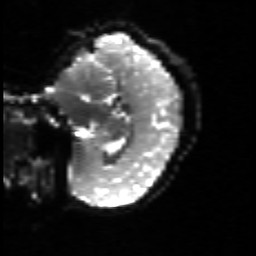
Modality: sbref
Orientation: sagittal
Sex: female
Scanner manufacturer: siemens
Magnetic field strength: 3 T
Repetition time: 5 s
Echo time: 0.071 s